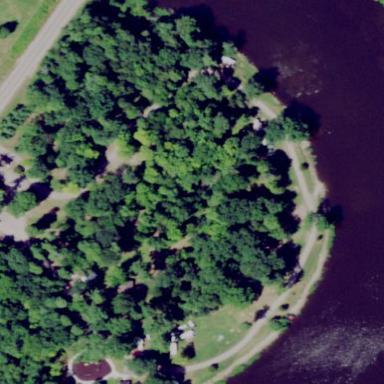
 suitable for outdoor activities and relaxation."